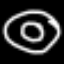
Label: donut